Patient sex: F
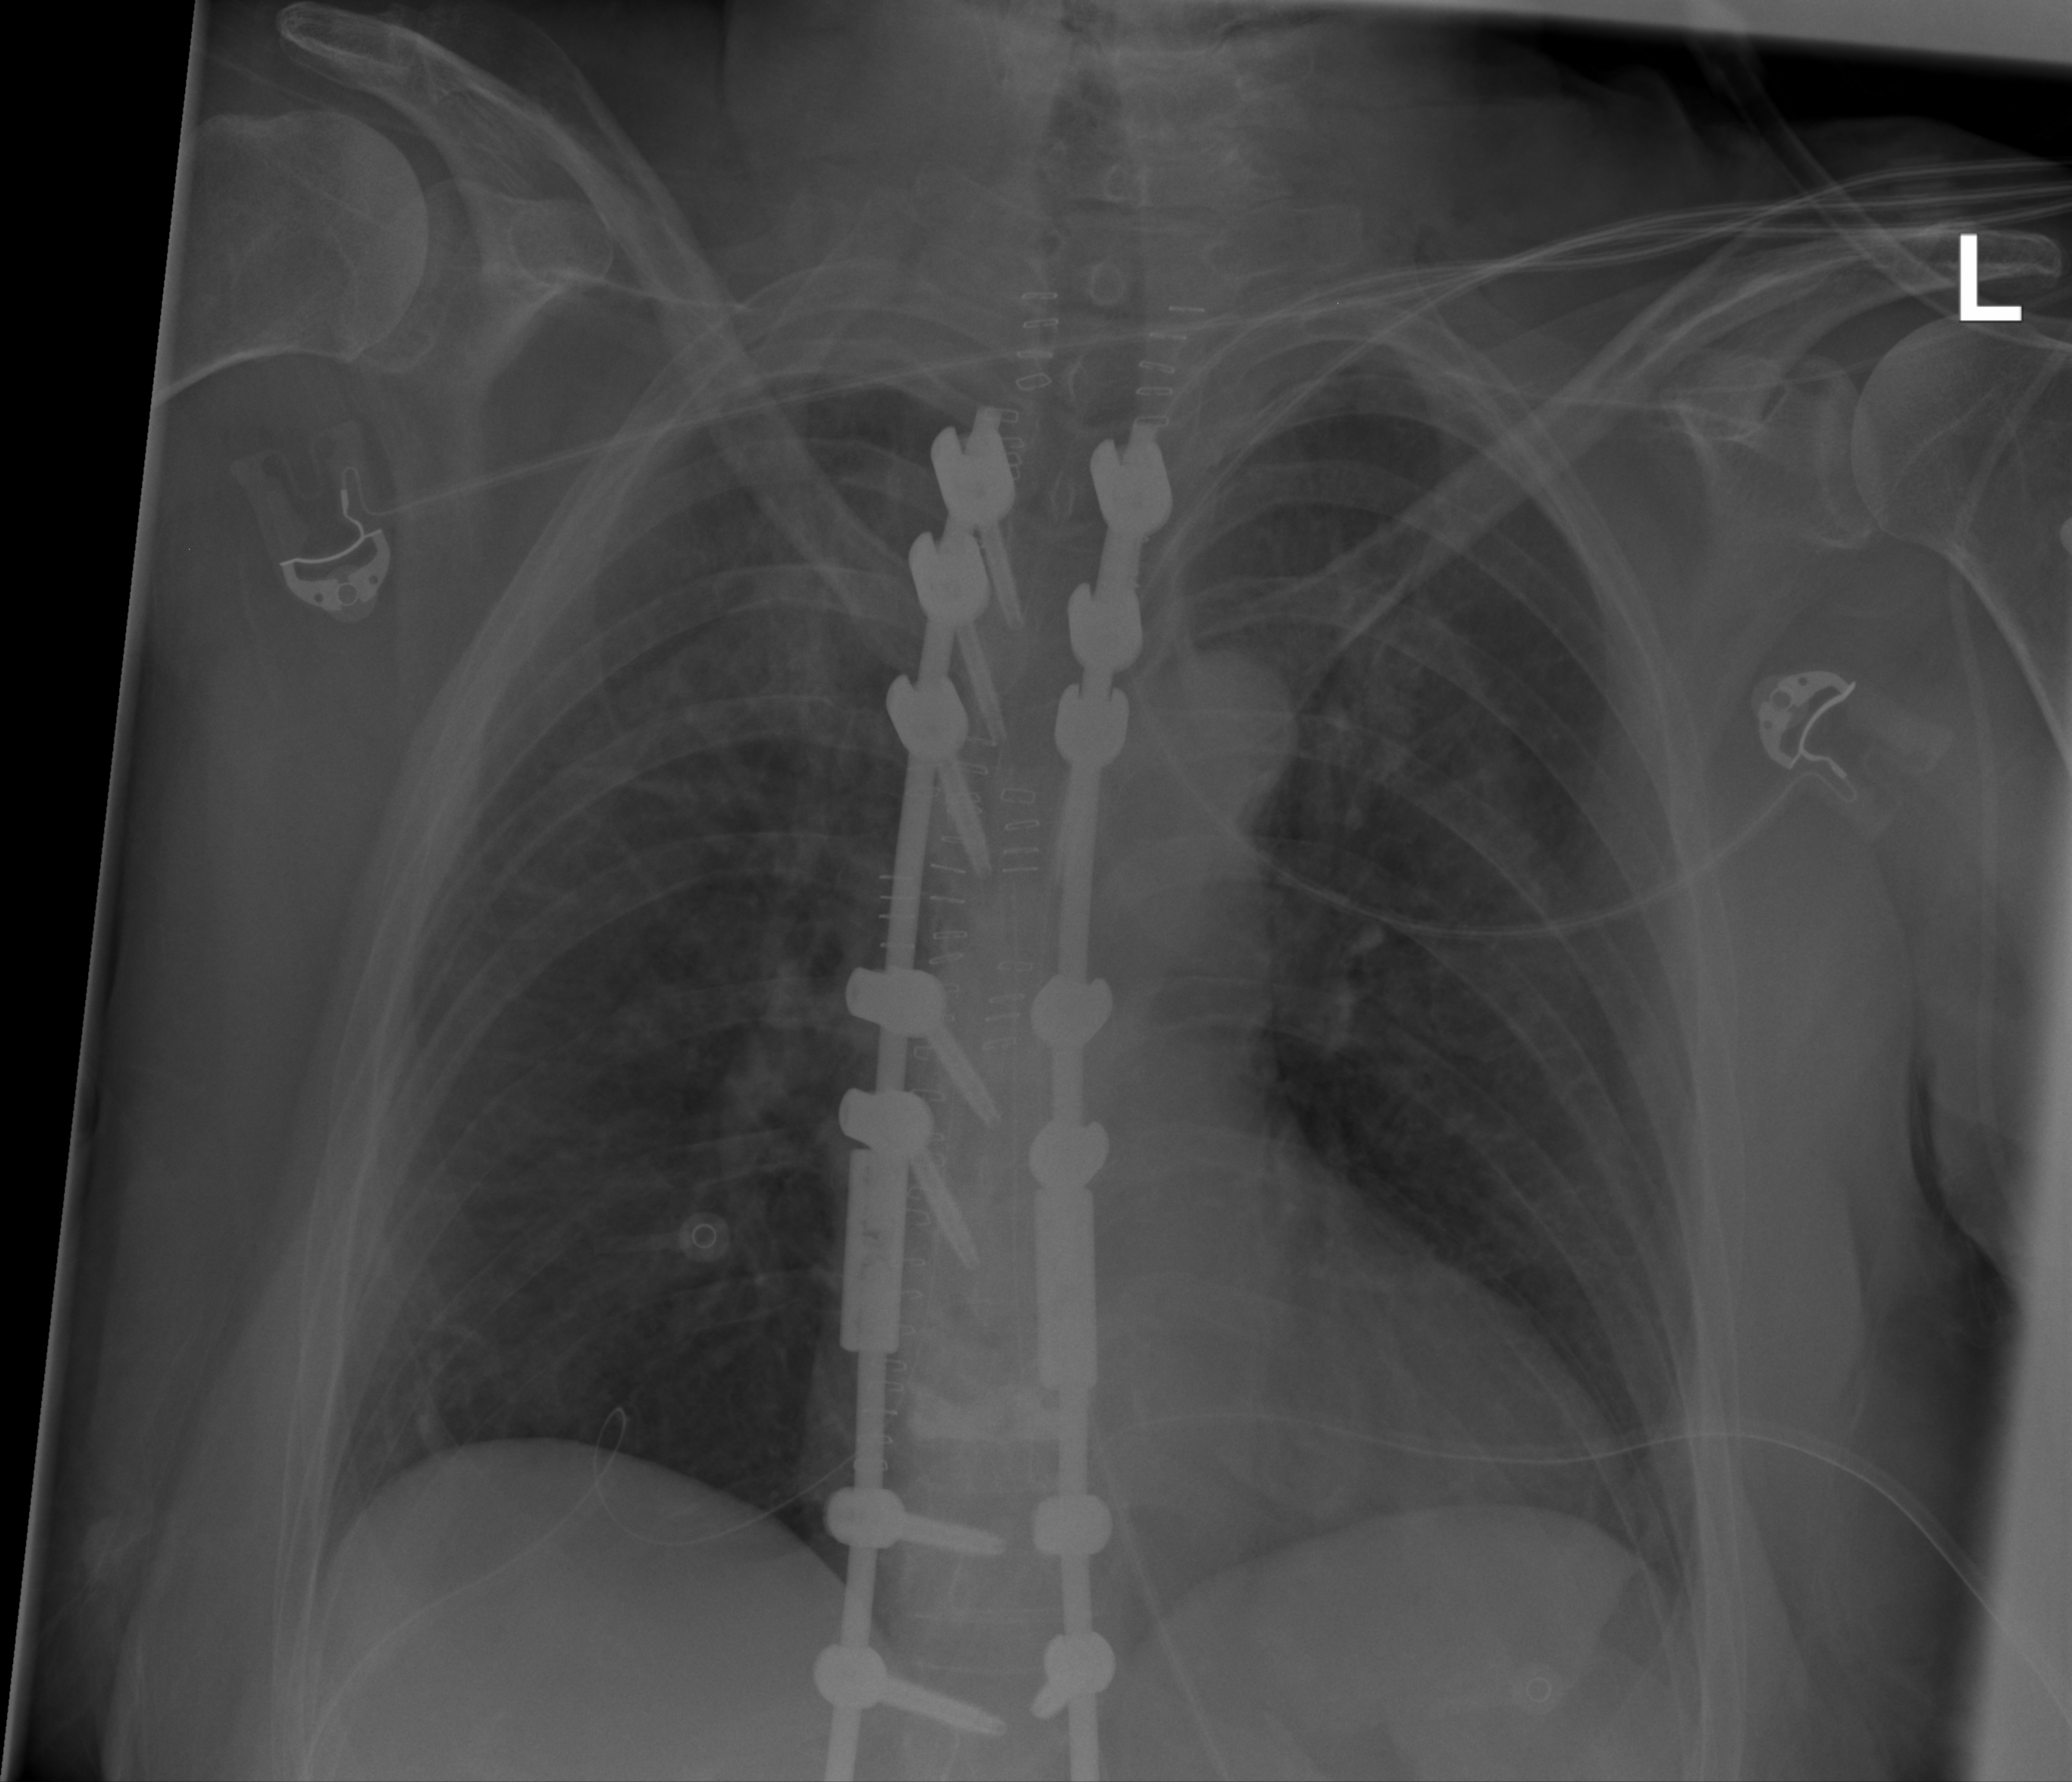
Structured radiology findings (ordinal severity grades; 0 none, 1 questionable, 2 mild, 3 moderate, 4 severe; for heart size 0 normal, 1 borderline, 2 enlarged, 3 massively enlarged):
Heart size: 0
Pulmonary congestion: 0
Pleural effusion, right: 0
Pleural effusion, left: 0
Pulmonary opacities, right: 0
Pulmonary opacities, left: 0
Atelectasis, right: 2
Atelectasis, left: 2